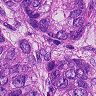
Metastatic tissue present: yes